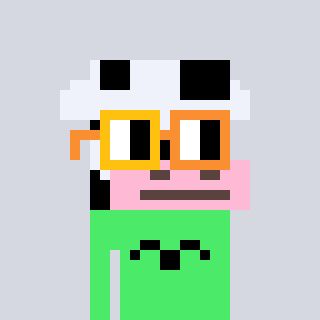
a pixel art character with square yellow and orange glasses, a cow-shaped head and a teal-colored body on a cool background